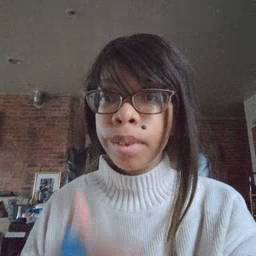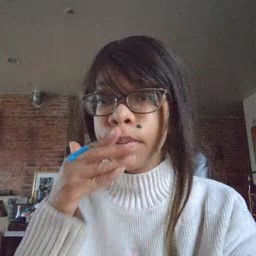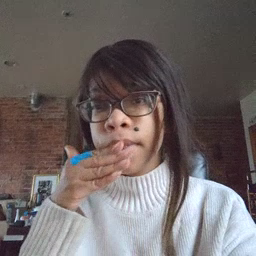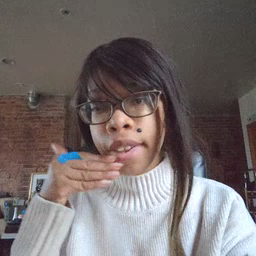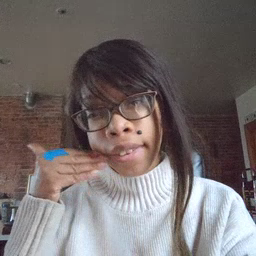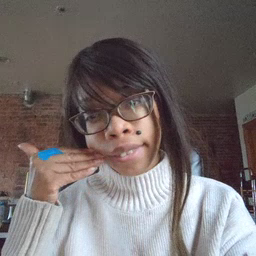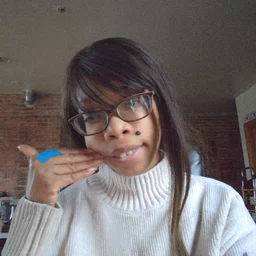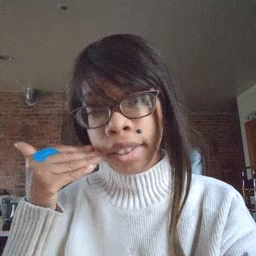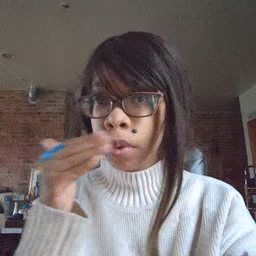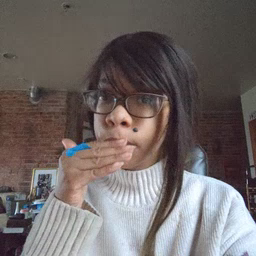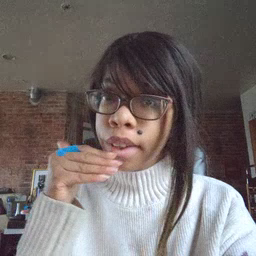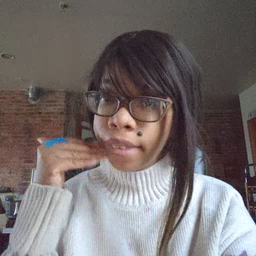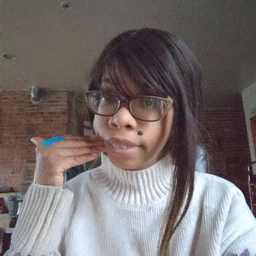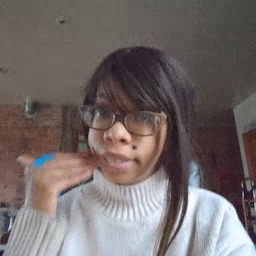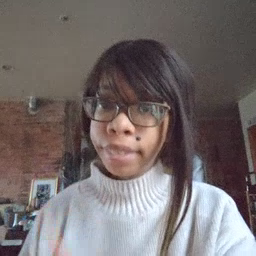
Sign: smile